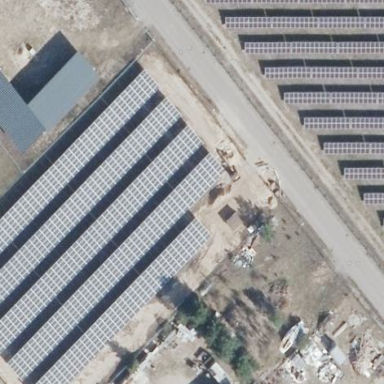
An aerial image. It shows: Solar power generator using photovoltaic method with solar photovoltaic panel types.